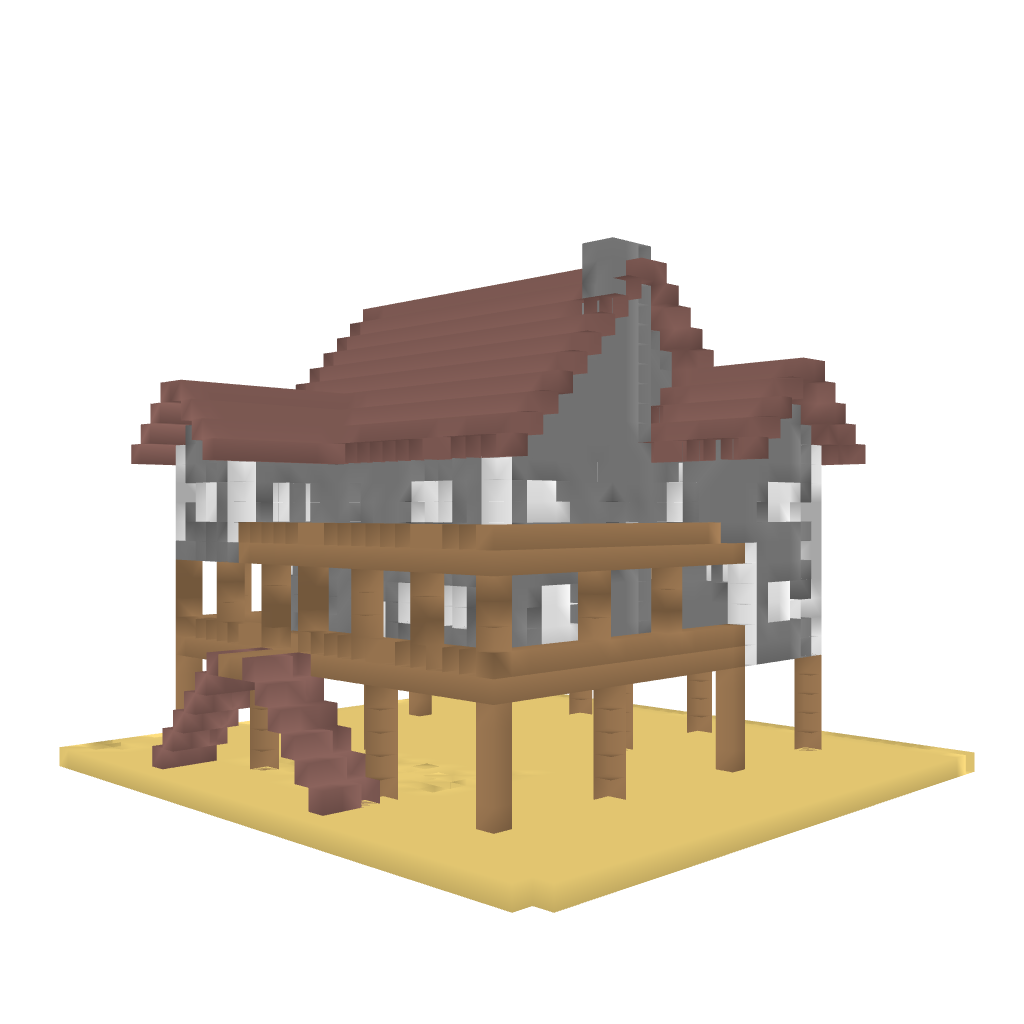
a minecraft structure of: Beach House good quality